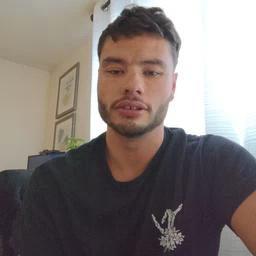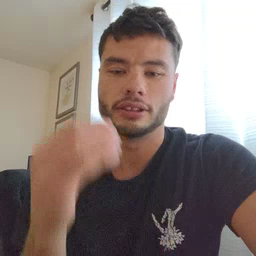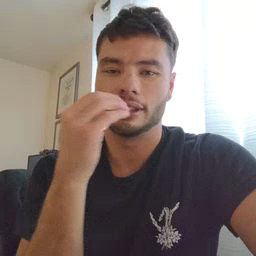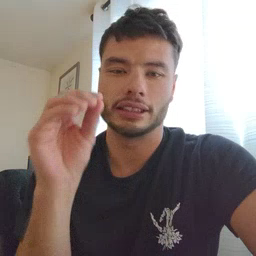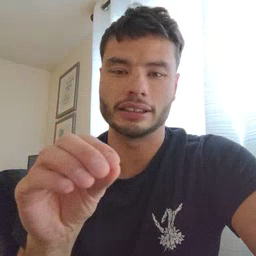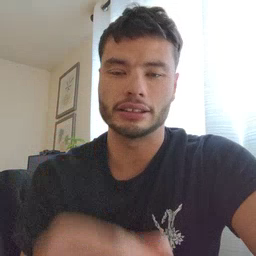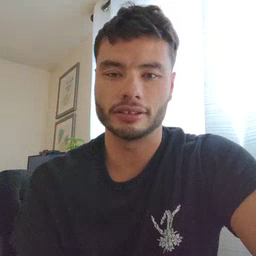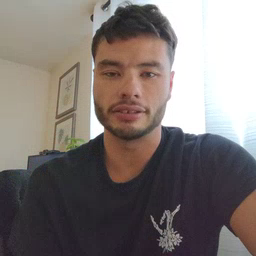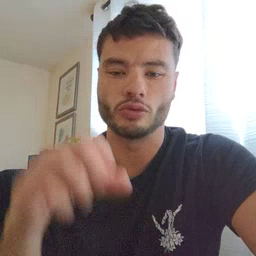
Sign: kiss